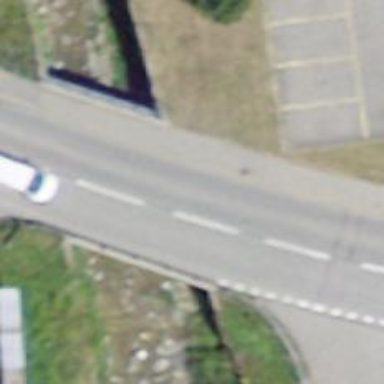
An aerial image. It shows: Asphalt road on secondary bridge.